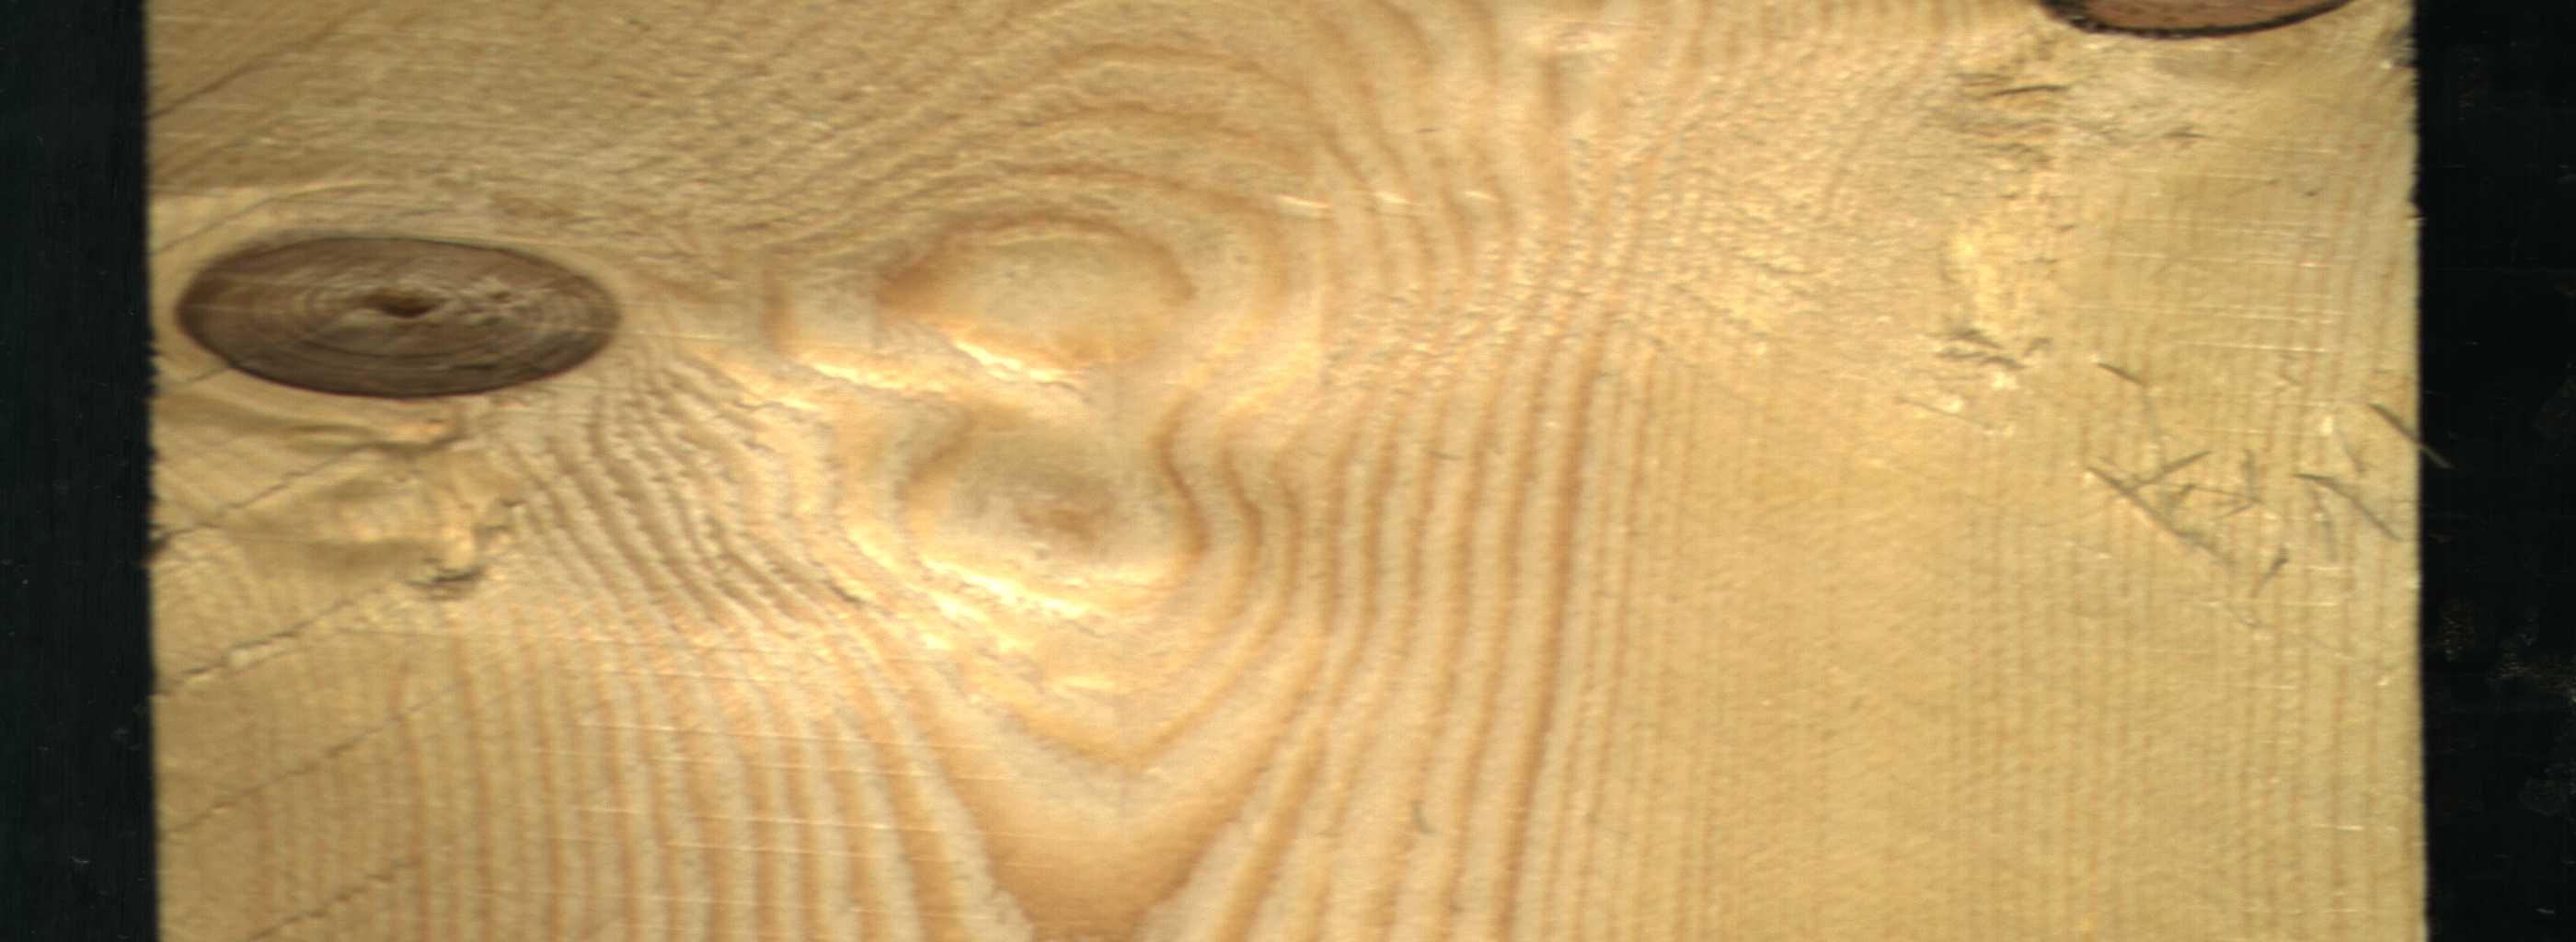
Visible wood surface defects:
Dead_Knot
Live_Knot